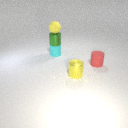
small yellow rubber sphere above small cyan rubber cylinder